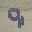
Label: 9